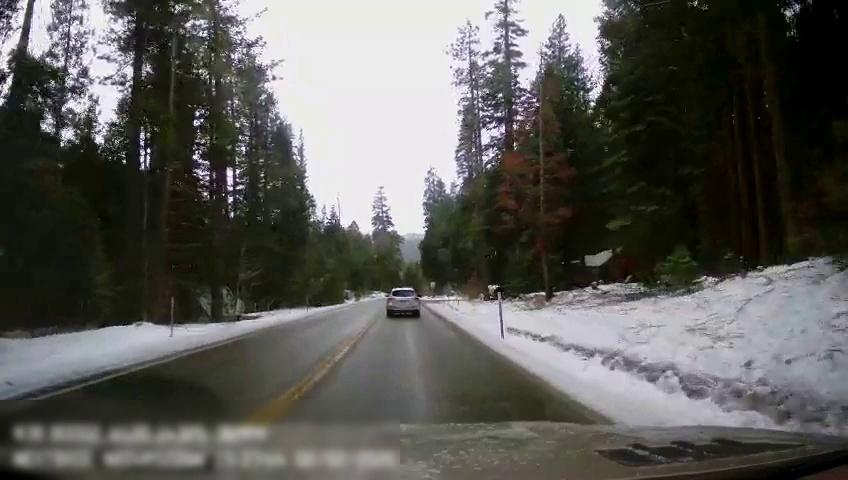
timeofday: Day
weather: Snowy
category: Drivable Space
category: Vehicles | SUV
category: Lanes | Current Lane
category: Lanes | Opposite Lane
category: Lanes | Opposite Lane
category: Lanes | Current Lane